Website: home-depot
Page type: customer-info-address
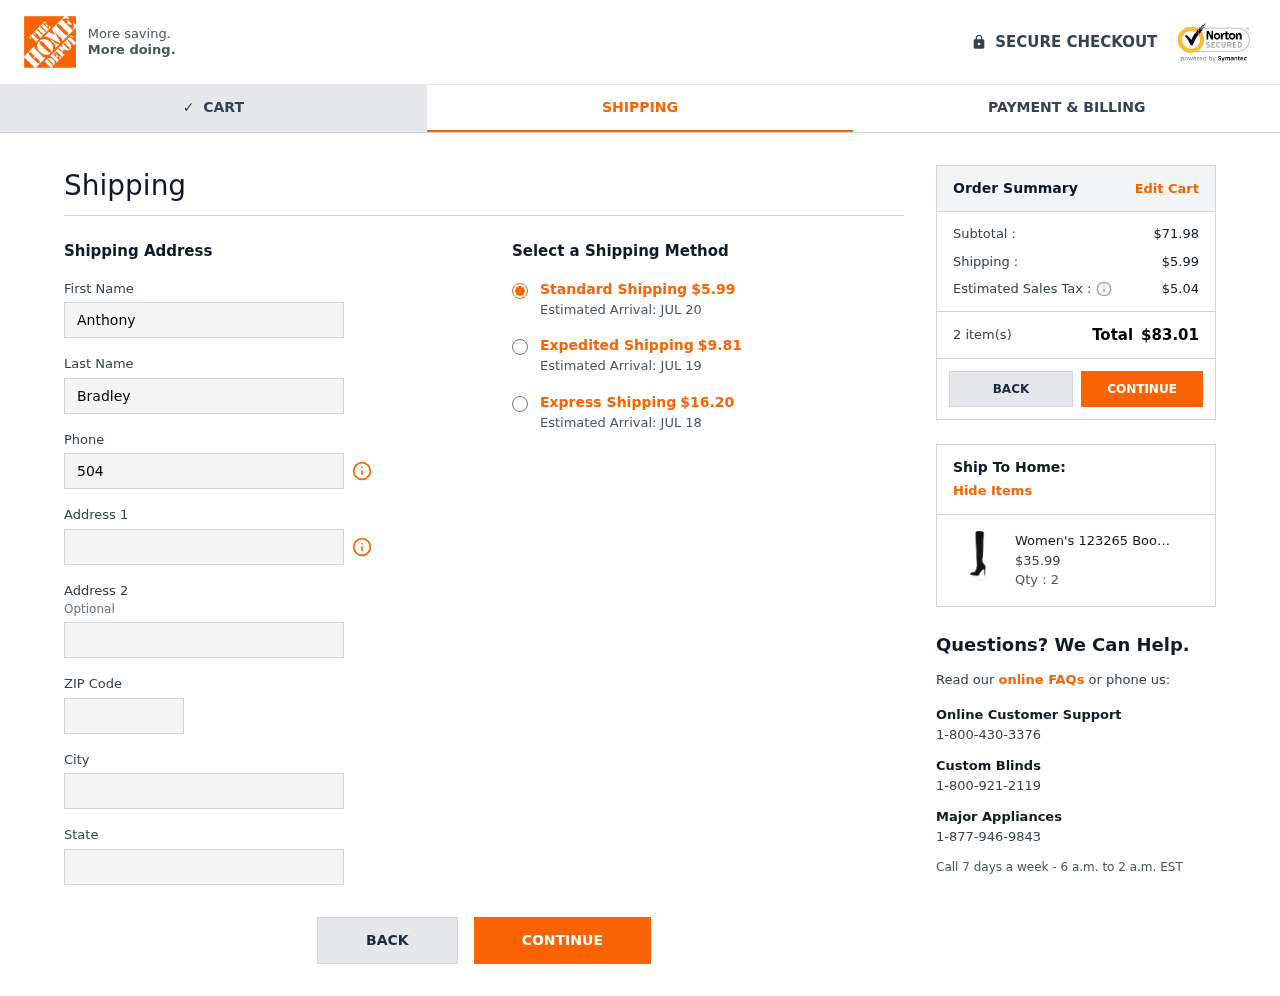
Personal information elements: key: PII_CITY
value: South Andrea
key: PII_FIRSTNAME
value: Anthony
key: PII_LASTNAME
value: Bradley
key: PII_PHONE
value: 5046849983
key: PII_POSTCODE
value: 87913
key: PII_STATE
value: Arizona
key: PII_STREET
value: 165 Barnes Stream
Product elements: key: PRODUCT1_NAME
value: Women's 123265 Boots, Black, 7 UK
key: PRODUCT1_PRICE
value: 35.99
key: PRODUCT1_QUANTITY
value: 2
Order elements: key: ORDER_SHIPPING_COST
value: $5.99
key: ORDER_DELIVERY_DATE
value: Estimated Arrival: JUL 20
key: ORDER_SHIPPING_COST_EXPEDITED
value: $9.81
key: ORDER_DELIVERY_DATE_EXPEDITED
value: Estimated Arrival: JUL 19
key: ORDER_SHIPPING_COST_EXPRESS
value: $16.20
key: ORDER_DELIVERY_DATE_EXPRESS
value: Estimated Arrival: JUL 18
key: ORDER_SUBTOTAL
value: $71.98
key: ORDER_TAX
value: $5.04
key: ORDER_NUM_ITEMS
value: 2 item(s)
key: ORDER_TOTAL
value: $83.01